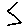
Label: zigzag